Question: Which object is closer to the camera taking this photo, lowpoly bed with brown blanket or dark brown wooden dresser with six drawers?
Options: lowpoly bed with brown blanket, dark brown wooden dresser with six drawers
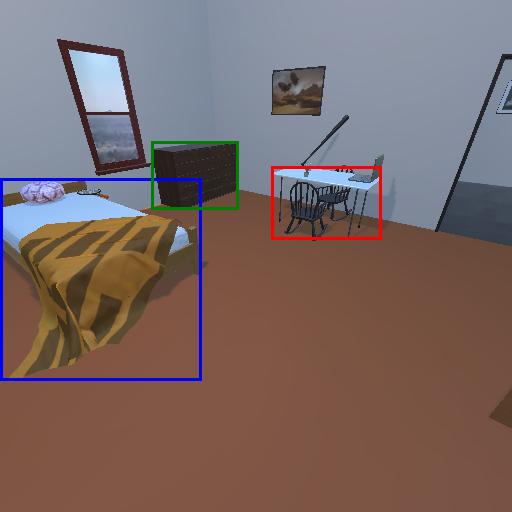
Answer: lowpoly bed with brown blanket